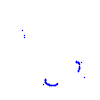
Particle: proton